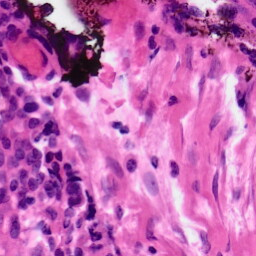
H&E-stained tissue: Ovarian